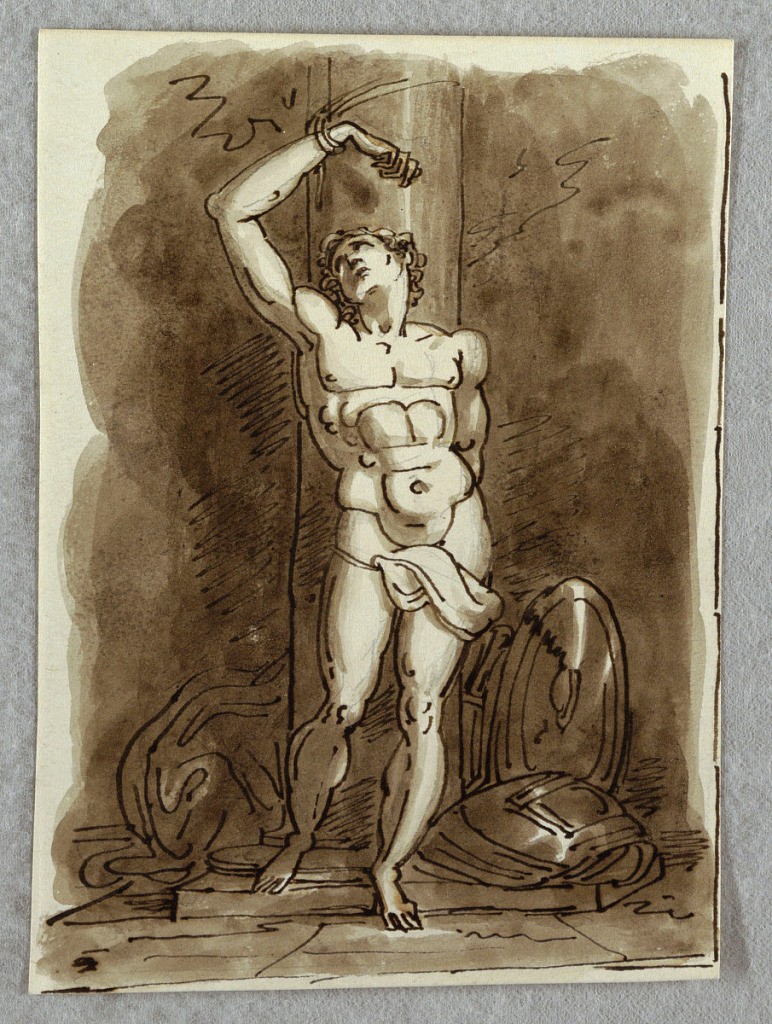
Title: Saint Sebastian, Detail of Polyptich with the Virgin Enthroned, Study after Dosso Dossi
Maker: Felice Giani, Italian, 1758–1823
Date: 1821–22
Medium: Pen and brown ink, brush and brown wash, over traces of black chalk on white heavy wove paper
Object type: Sketchbook folio
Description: St. Sebastian, tied to column, with shield and armor. On ground Saint Sebastian.